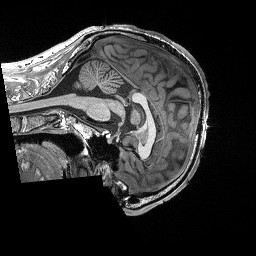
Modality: T1w
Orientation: sagittal
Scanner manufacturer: siemens
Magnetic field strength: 3 T
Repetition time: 2.3 s
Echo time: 0.00294 s